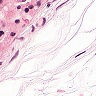
Metastatic tissue present: no